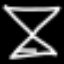
Label: hourglass